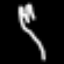
Label: fork